Interaction volume radius: 5 \u00c5
Interaction volume height: 15 \u00c5
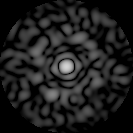
Disorder parameter: 0.8578